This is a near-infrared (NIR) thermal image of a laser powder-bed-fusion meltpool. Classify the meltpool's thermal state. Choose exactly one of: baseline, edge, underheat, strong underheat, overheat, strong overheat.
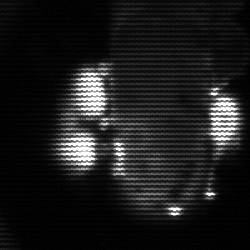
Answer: strong underheat